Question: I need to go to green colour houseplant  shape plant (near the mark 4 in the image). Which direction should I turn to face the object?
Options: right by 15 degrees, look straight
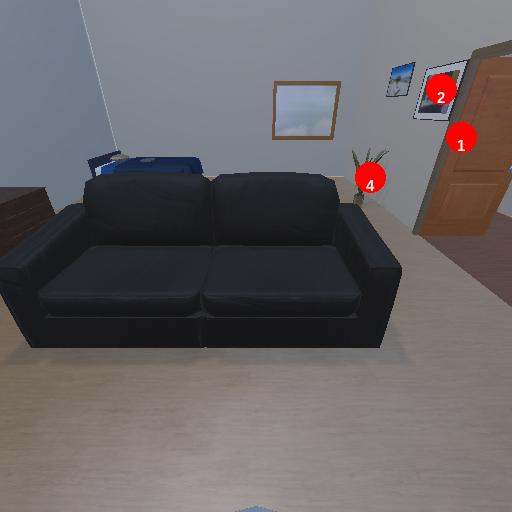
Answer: right by 15 degrees